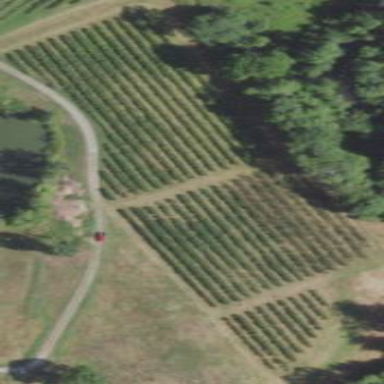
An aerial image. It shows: Farmland with blueberry plants. The crop in the field is blueberries.